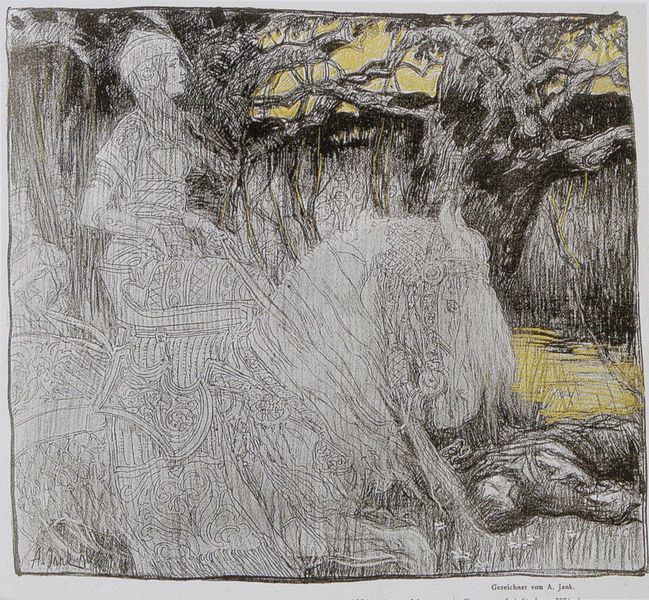
Titel: Illustration in "Jugend"
Künstler: Angelo Jank
Standort: München
Institution: Stadtmuseum
Schlagwörter: baum, dunkel, hand, himmel, kampf, körper, mann, wasser, weiß, bäume, fluss, gelb, landschaft, see, ufer, äste, blumen, frau, grau, haar, hell, männer, profil, schwarz, skizze, zeichnung, gras, wiese, ornament, symbolismus, arm, gesicht, leiche, mensch, mord, tod, tot, toter, trauer, portrait, ast, bach, natur, schilf, zweige, boden, auge, gold, haare, reich, decke, locken, ohren, wald, pferd, reiter, mähne, reiten, reiterin, ritt, sattel, zaumzeug, zügel, bein, düster, sitz, grafik, graphik, linien, schlacht, jugendstil, zopf, stuck, leuchten, name, kohle, lichtung, selbstmord, druck, lithographie, druckgrafik, schraffur, radierung, illustration, soldat, schraffiert, bleistift, helm, entwurf, mythologie, ritter, rüstung, verziert, leichnam, ross, nüstern, sage, zaum, knorrig, auszug, ophelia, legende, druckgrpahik, gral, illsutration, liegender mann, satteldecke, schillf, toter mann, tiefdruck, hochmut, scharffur, jank, a junk